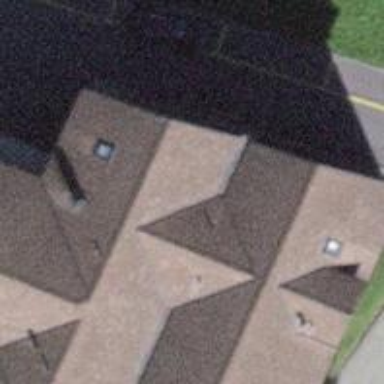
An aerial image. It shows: Nursing home.